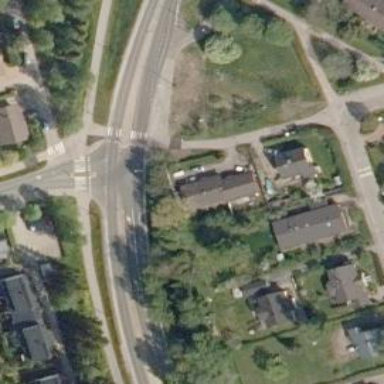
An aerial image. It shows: Asphalt cycleway.